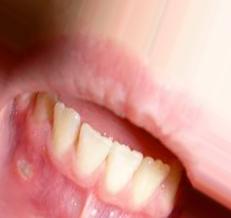
Condition: Mouth Ulcer